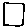
Label: square